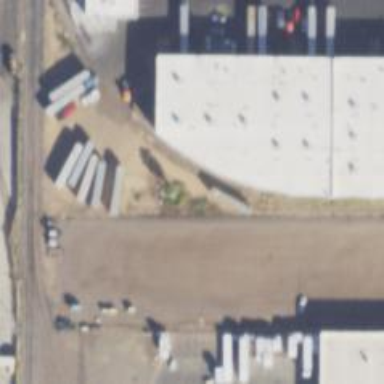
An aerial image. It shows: Rail spur service.